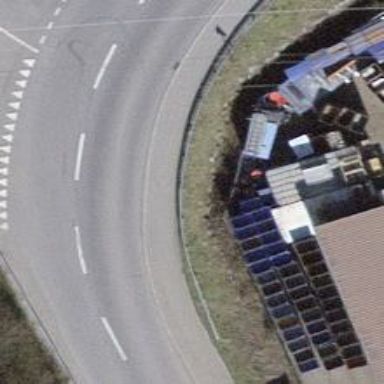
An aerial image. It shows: Sidewalk along the footway.